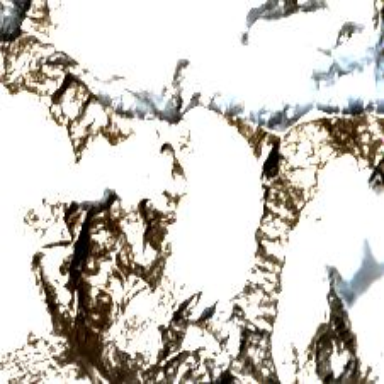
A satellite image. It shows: Stunning view of glacier.